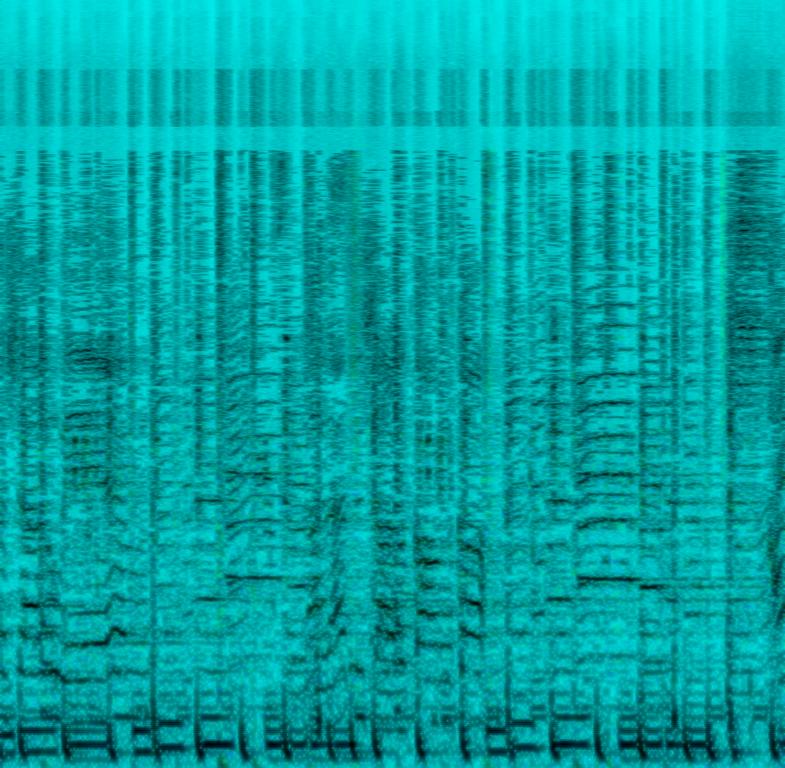
The low quality recording features a reggae song that consists of passionate male vocals singing over shimmering hi hats, snappy snare, punchy kick, groovy bass, brass melody and funky electric guitar chords. It sounds chill and easygoing.